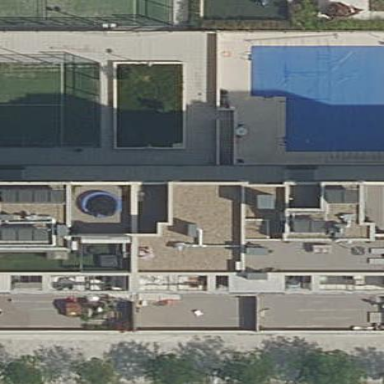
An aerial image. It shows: Residential building.